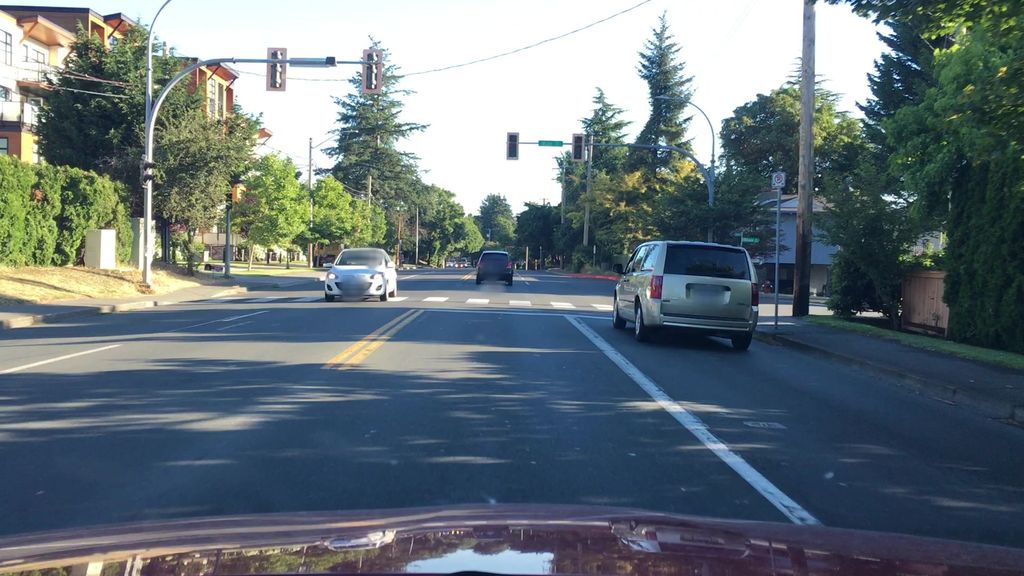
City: victoria